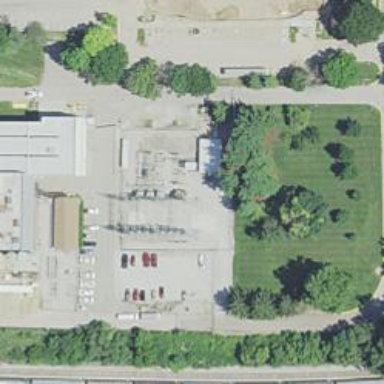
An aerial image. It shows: Power substation.